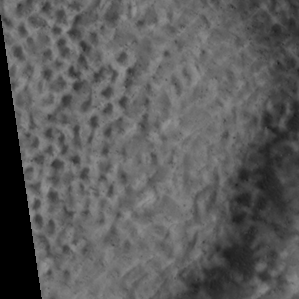
Label: non_frost